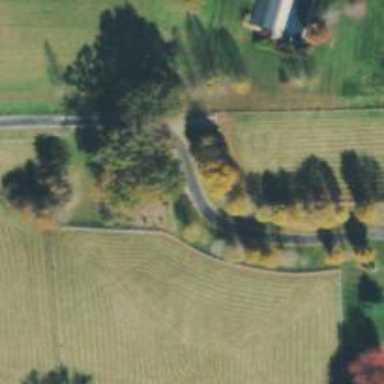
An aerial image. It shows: Driveway.